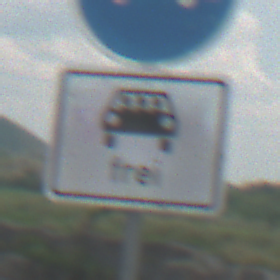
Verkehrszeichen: MehrfachbesetzePersonenkraftwagenFrei
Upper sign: Busssonderstreifen
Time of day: MorningAfternoon
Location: Outdoor (Nature)
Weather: PartlyCloudy
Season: NotSpecified
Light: Natural